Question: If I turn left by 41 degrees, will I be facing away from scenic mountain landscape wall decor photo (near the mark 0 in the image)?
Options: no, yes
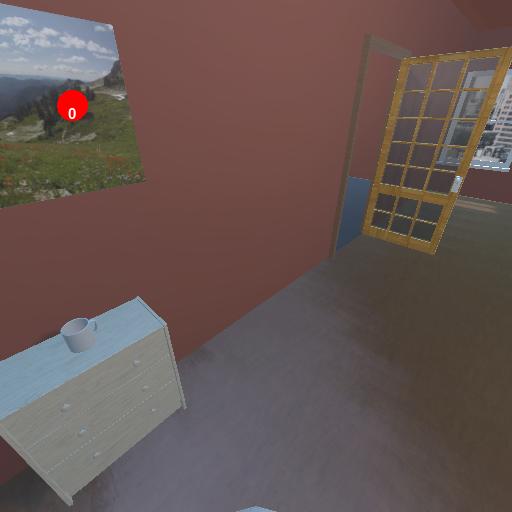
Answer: no